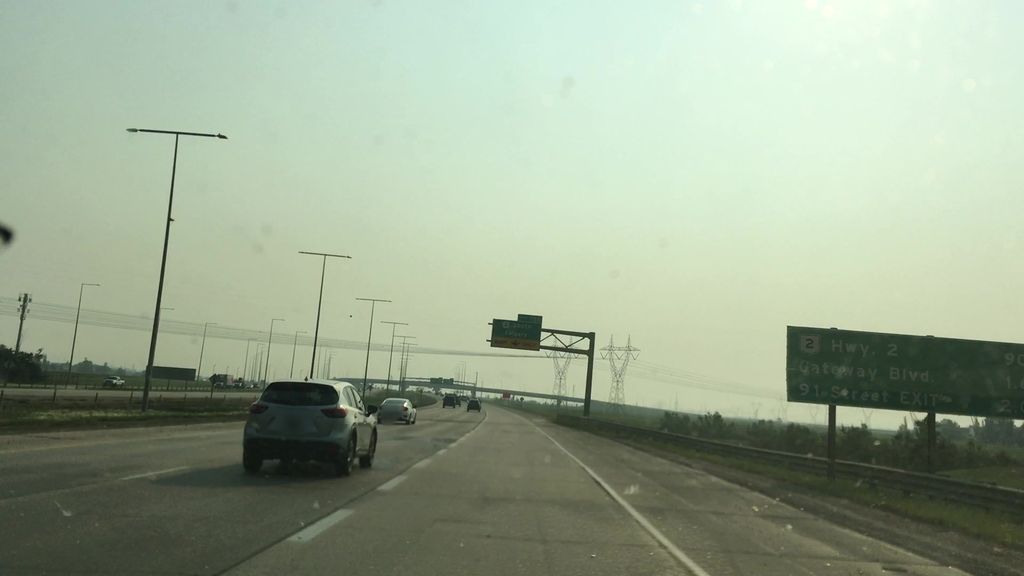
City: edmonton